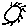
Label: sun